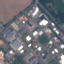
Land use / land cover class: Industrial